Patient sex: M
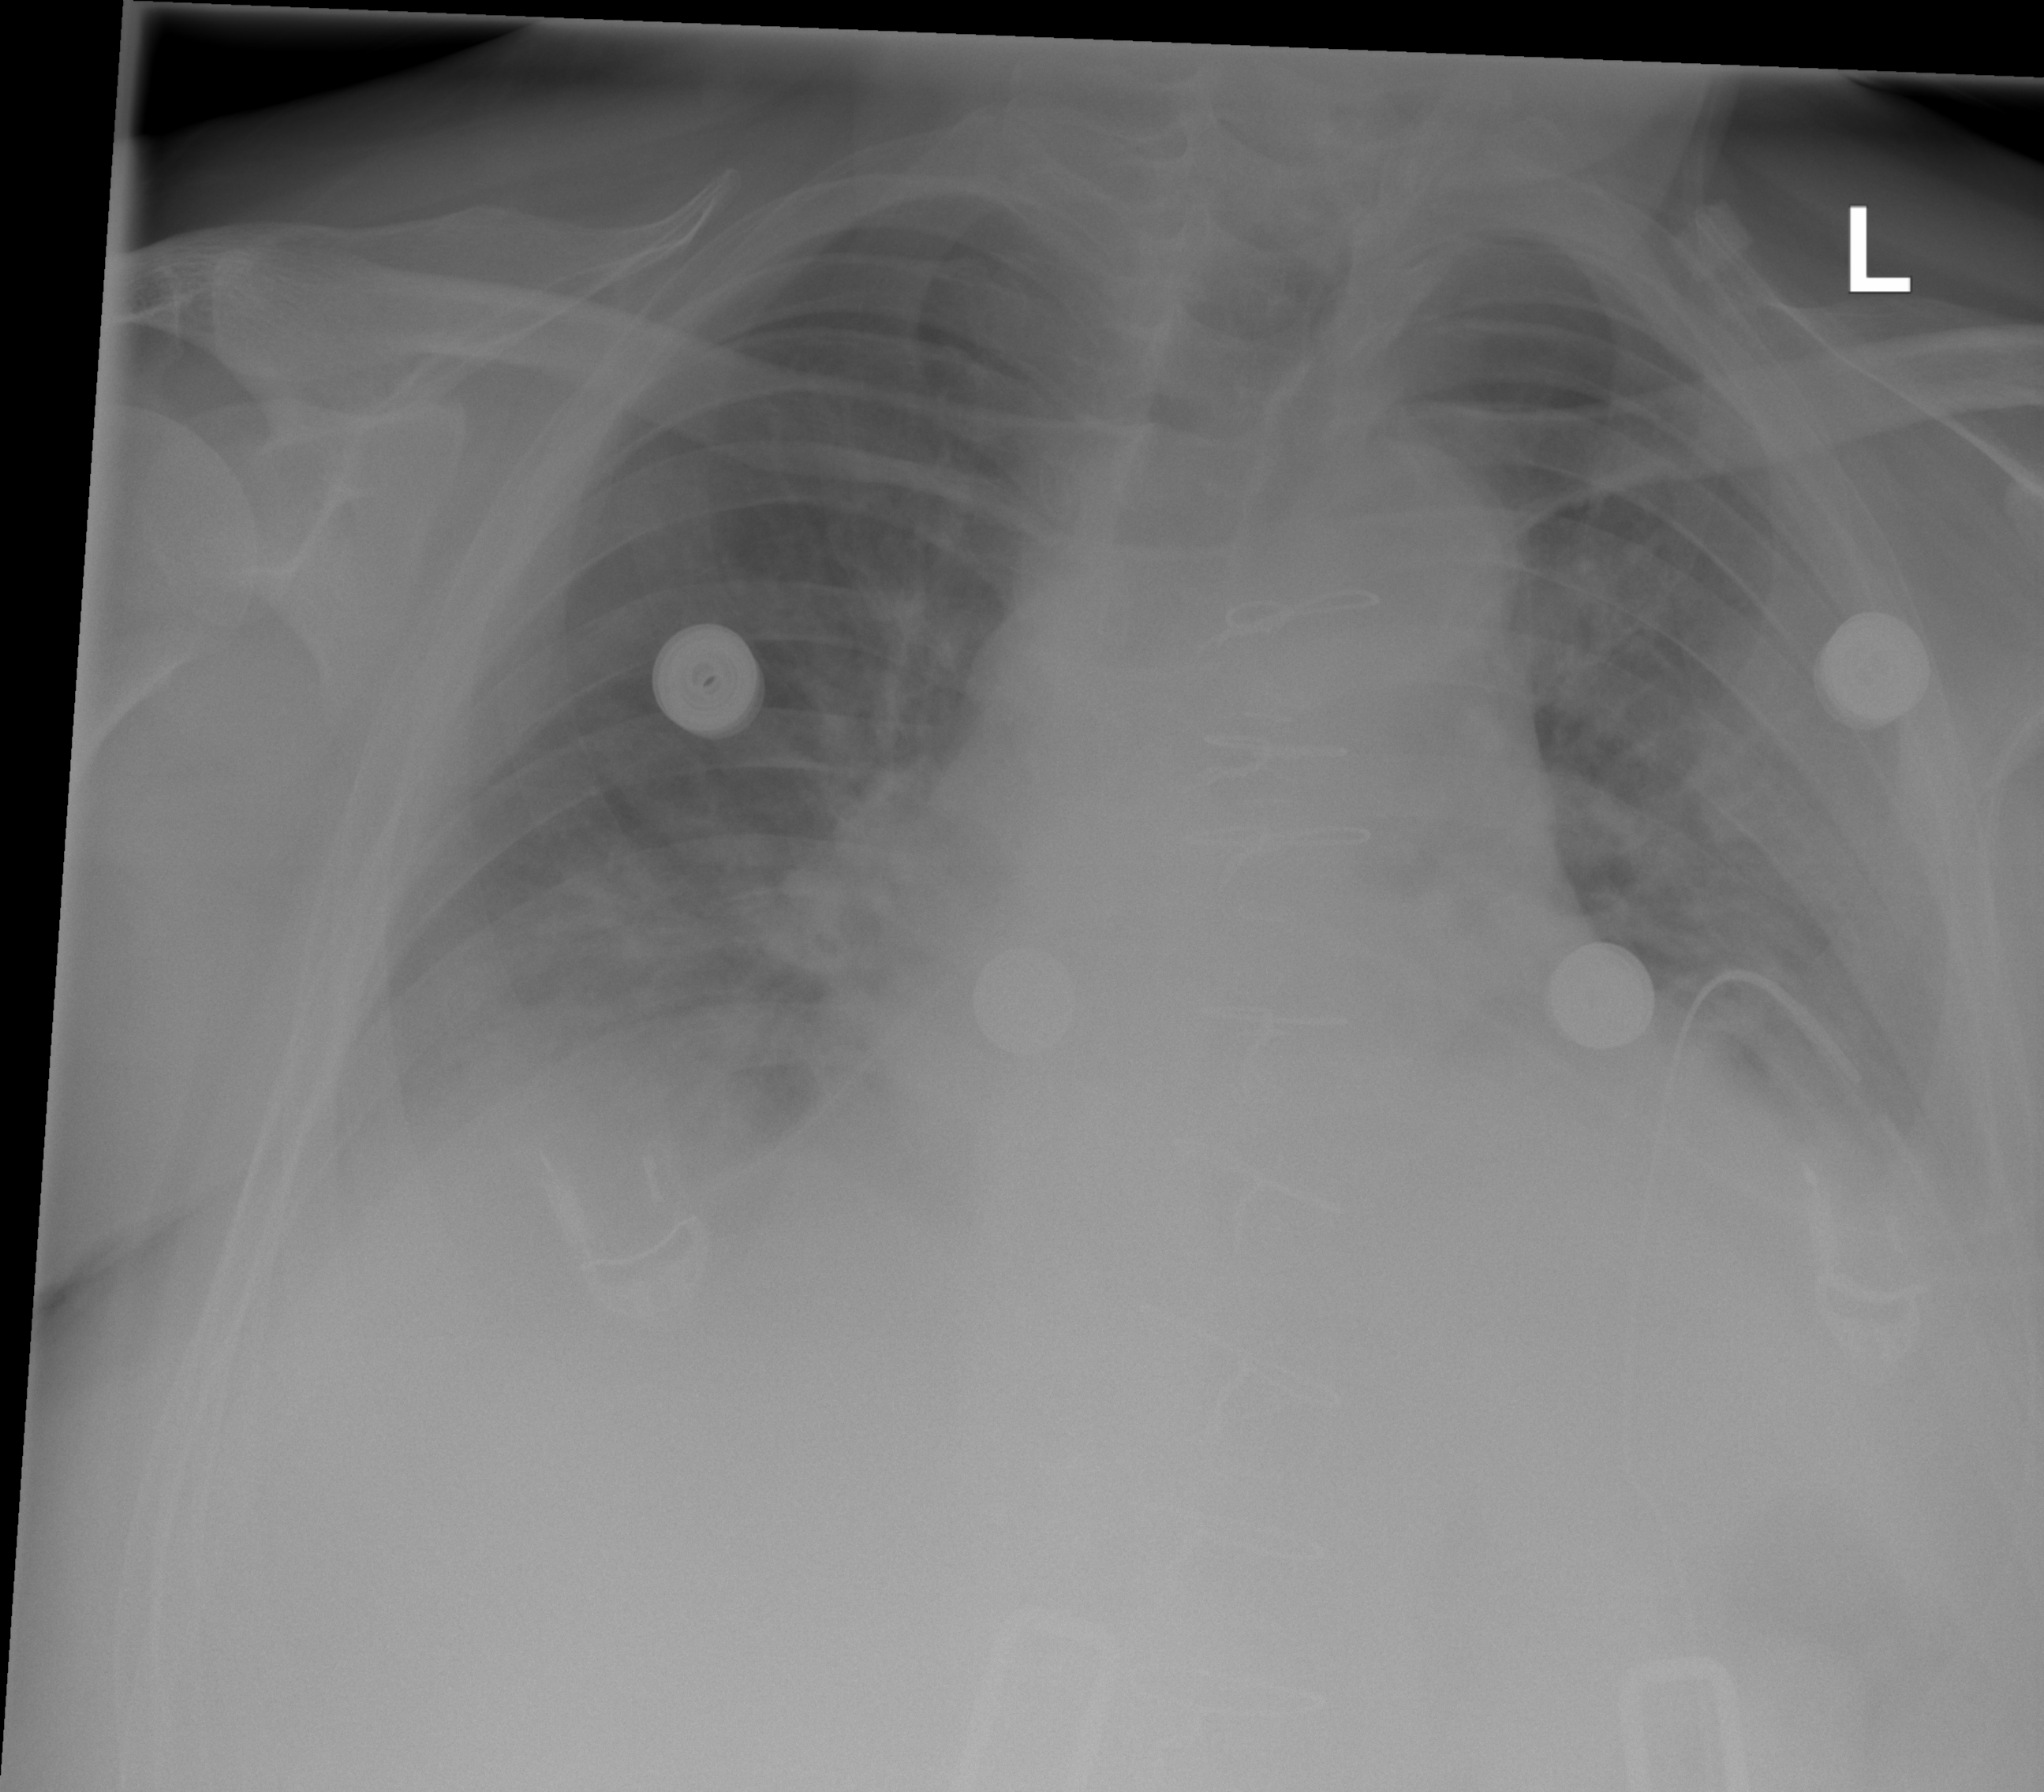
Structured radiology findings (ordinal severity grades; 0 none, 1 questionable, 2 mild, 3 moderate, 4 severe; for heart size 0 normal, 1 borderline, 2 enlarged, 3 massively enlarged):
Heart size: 2
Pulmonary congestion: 2
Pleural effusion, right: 2
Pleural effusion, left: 2
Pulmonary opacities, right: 2
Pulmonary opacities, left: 2
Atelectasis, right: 2
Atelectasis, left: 2